Field crop: maize
Growth stage: 2
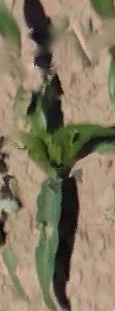
Species: maize